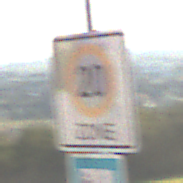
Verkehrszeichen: BeginnZone20
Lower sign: SackgasseRadverkehrFussgaengerDurchlaessig
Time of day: MorningAfternoon
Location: Outdoor (Nature)
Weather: PartlyCloudy
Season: NotSpecified
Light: Natural